Breast ultrasound image
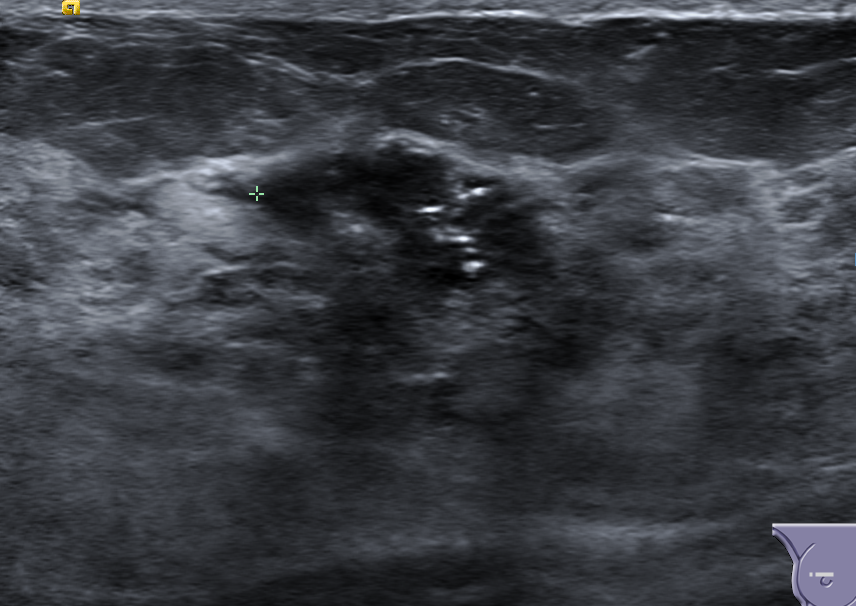
Diagnosis: malignant